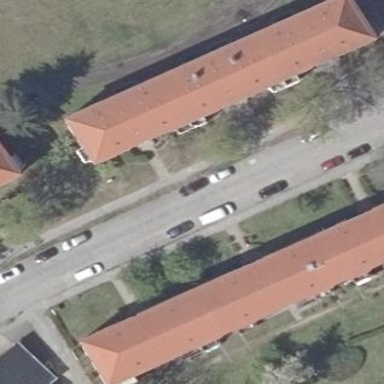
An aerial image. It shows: Image showing building with apartments.